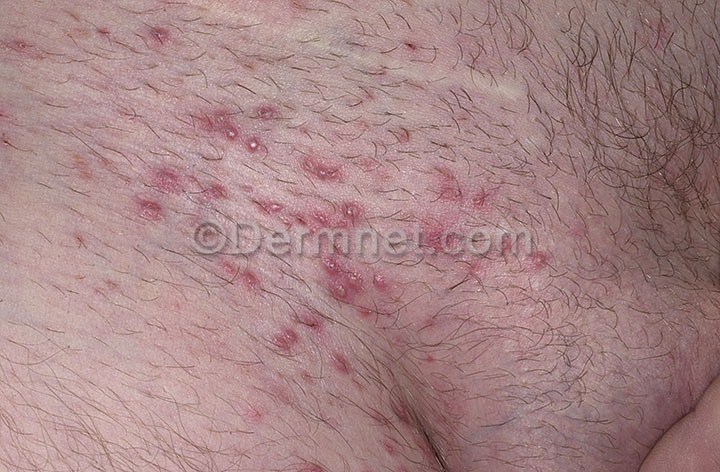
Disease: Cellulitis Impetigo and other Bacterial Infections